Question: I am trying to add 'libsqlite3.dylib' in my project using Xcode 7 beta. I searched in "Link Binary with Libraries", but I found a library like this, 'libsqlite3.tdb'.
Is it any difference between and .? Please describe the difference between these two and whether this will work on iOS 8 and lower.

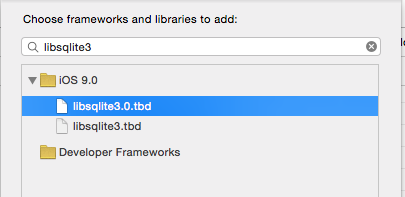
Answer: To add .dylib go to your project targets -> Build Phases -> Link binary with libraries -> Click plus button -> Add Other -> press command + shift + g -> Enter "/Usr/lib" -> click Go -> Search "libz" -> Select from the list and click open.